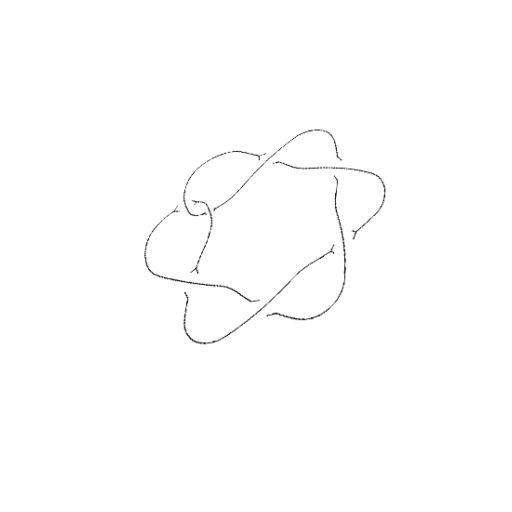
Crossing number: 7